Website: macys
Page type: customer-info-address
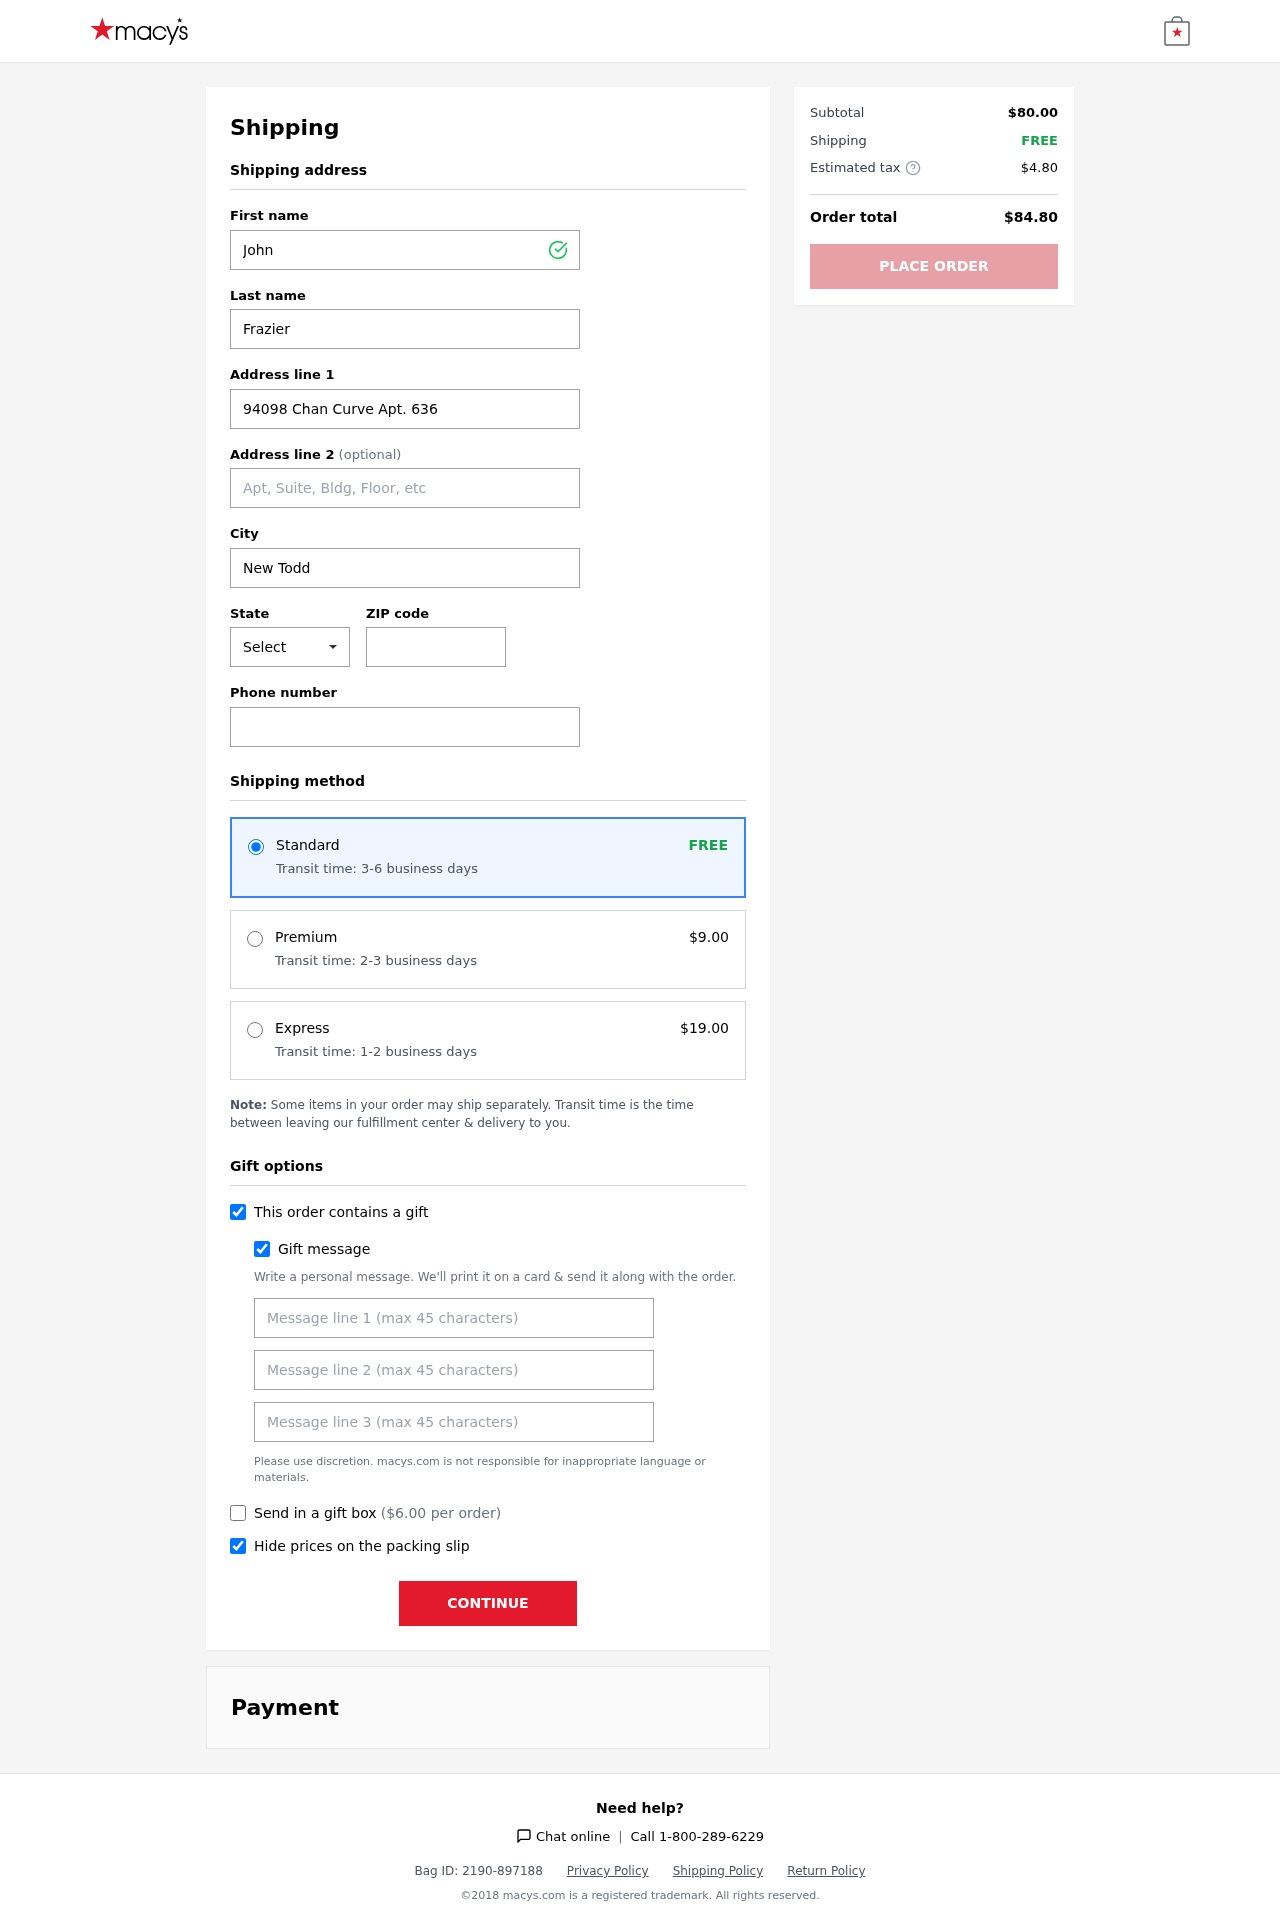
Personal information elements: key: PII_CITY
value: New Todd
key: PII_FIRSTNAME
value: John
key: PII_GIFT_MESSAGE
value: Hey Lisa, I know how much you love cozying up your space, so I thought this would add a perfect touch to your bedroom. Can’t wait to see how it brightens up your new place! Enjoy!  John
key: PII_LASTNAME
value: Frazier
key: PII_PHONE
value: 2659023408
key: PII_POSTCODE
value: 96578
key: PII_STATE_ABBR
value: UT
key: PII_STREET
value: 94098 Chan Curve Apt. 636
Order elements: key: ORDER_SHIPPING_STANDARD
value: FREE
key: ORDER_SHIPPING_STANDARD_TIME
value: Transit time: 3-6 business days
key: ORDER_SHIPPING_PREMIUM
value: $9.00
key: ORDER_SHIPPING_PREMIUM_TIME
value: Transit time: 2-3 business days
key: ORDER_SHIPPING_EXPRESS
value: $19.00
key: ORDER_SHIPPING_EXPRESS_TIME
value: Transit time: 1-2 business days
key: ORDER_GIFT_BOX_FEE
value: $6.00
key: ORDER_SUBTOTAL
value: $80.00
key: ORDER_SHIPPING_COST
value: FREE
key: ORDER_TAX
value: $4.80
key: ORDER_TOTAL
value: $84.80